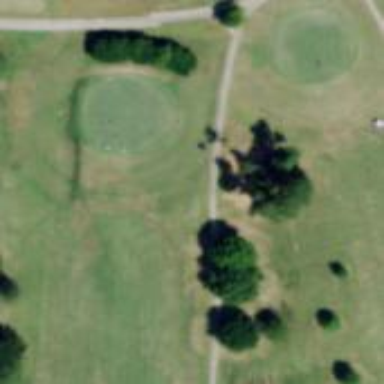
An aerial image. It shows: Service road used as golf cart path.